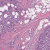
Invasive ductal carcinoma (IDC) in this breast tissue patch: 1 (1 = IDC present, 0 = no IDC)